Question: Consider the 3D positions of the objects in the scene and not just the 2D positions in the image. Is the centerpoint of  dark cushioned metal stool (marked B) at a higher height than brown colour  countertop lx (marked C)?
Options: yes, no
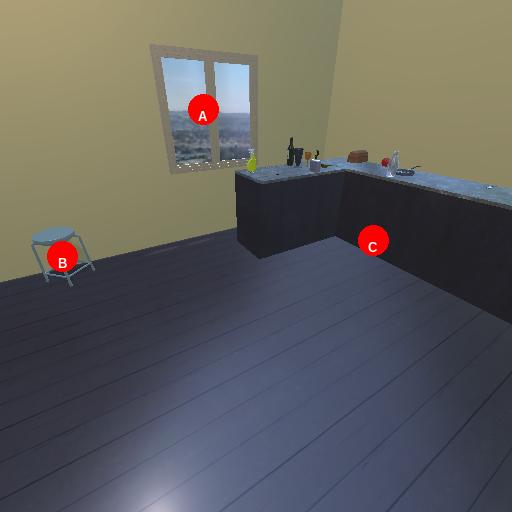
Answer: yes